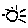
Label: sun